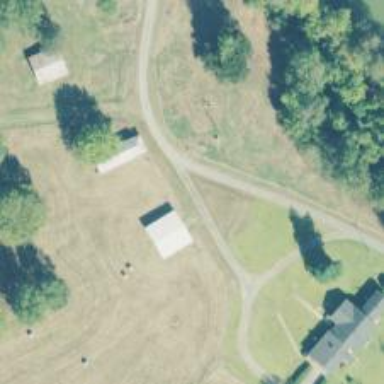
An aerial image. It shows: Driveway.